Question: I am having major trouble trying to move my game from <URL>, and I am not able to load it into the Xbox. I tried a blank slate. That worked but when while adding my own gam, then the below error occurs:

What is happening?
This is the initialize and load methods:
'''
protected override void Initialize()
{
(Lots of Lists)
Blocks = new List<Block>();
(Lots of Char Maping)
char[,] Level1 = {{'.','.','.','.','.','.','.', ect...
Levels.Add(Level1);
Levels.Add(Level2);
Levels.Add(Level3);
Levels.Add(Level4);
Levels.Add(Level5);
Levels.Add(Level6);
Levels.Add(Level7);
currentLevel = 0;
Time = 0;
deathCount = 0;
offset = new Vector2(ScreenWidth / 2, ScreenHight - 300);
base.Initialize();
}
protected override void LoadContent()
{
// Create a new SpriteBatch, which can be used to draw textures.
spriteBatch = new SpriteBatch(GraphicsDevice);
// TODO: use this.Content to load your game content here
font = Content.Load<SpriteFont>("Font");
font1 = Content.Load<SpriteFont>("Font");
Texture2D ballSprite = Content.Load<Texture2D>("Person");
rocketTexture = Content.Load<Texture2D>("Rocket");
rocketDown = Content.Load<Texture2D>("MissileDown");
rocketUp = Content.Load<Texture2D>("MissileUp");
rocketLeft = Content.Load<Texture2D>("MissileLeft");
rocketRight = Content.Load<Texture2D>("MissileRight");
Green = Content.Load<Texture2D>("Green Block");
player = new Player(ballSprite, Vector2.Zero, 6.0f, new Rectangle(0, 0, tileWidth, tileHeight));
movingPlatform = new MovingPlatform(ballSprite, Vector2.Zero, 3.0f, 1);
launcher = new Launcher(Green, Vector2.Zero, 0, Green);
launcher.Load();
camera = new Camera(GraphicsDevice.Viewport);
collision = new Collision_Manager();
collision.Initialize(this);
LoadLevel(currentLevel);
SoundManager.Initialize(Content);
Texture2D IdleingRight = Content.Load<Texture2D>("Animation/IdleRight");
IdleRight = Content.Load<Texture2D>("Animation/IdleRight");
IdleLeft = Content.Load<Texture2D>("Animation/IdleLeft");
InAirRight = Content.Load<Texture2D>("Animation/InAirRight");
InAirLeft = Content.Load<Texture2D>("Animation/InAirLeft");
animation.Add(new AnimationStrip("Idle", IdleingRight, 100, 1));
Texture2D RunningRight = Content.Load<Texture2D>("Animation/RunRight");
animation.Add(new AnimationStrip("RunRight", RunningRight, 55, 10));
Texture2D RunningLeft = Content.Load<Texture2D>("Animation/RunLeft");
animation.Add(new AnimationStrip("RunLeft", RunningLeft, 55, 10));
Texture2D JumpingLeft = Content.Load<Texture2D>("Animation/JumpLeft");
animation.Add(new AnimationStrip("JumpLeft", JumpingLeft, 25, 5));
Texture2D JumpingRight = Content.Load<Texture2D>("Animation/JumpRight");
animation.Add(new AnimationStrip("JumpRight", JumpingRight, 25, 5));
}
'''
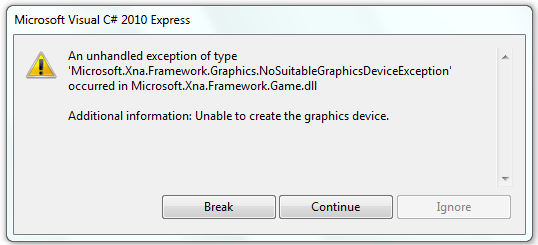
Answer: It seems that in public Game1 you cant set the screen width or height and will cause an error on the xbox version.
so I simply removed the code and it works now.
'''
public Game1()
{
graphics = new GraphicsDeviceManager(this);
Content.RootDirectory = "Content";
//this.graphics.PreferredBackBufferWidth = ScreenWidth;
// this.graphics.PreferredBackBufferHeight = ScreenHight;
//this.graphics.ApplyChanges();
}
'''